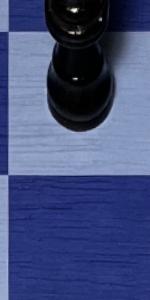
Label: Empty